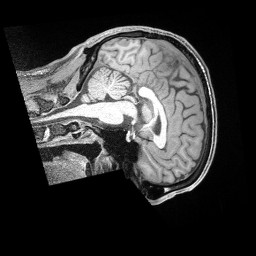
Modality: T1w
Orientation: sagittal
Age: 34
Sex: male
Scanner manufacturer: siemens
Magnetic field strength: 3 T
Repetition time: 2 s
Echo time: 0.00211 s